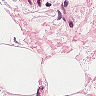
Metastatic tissue present: no